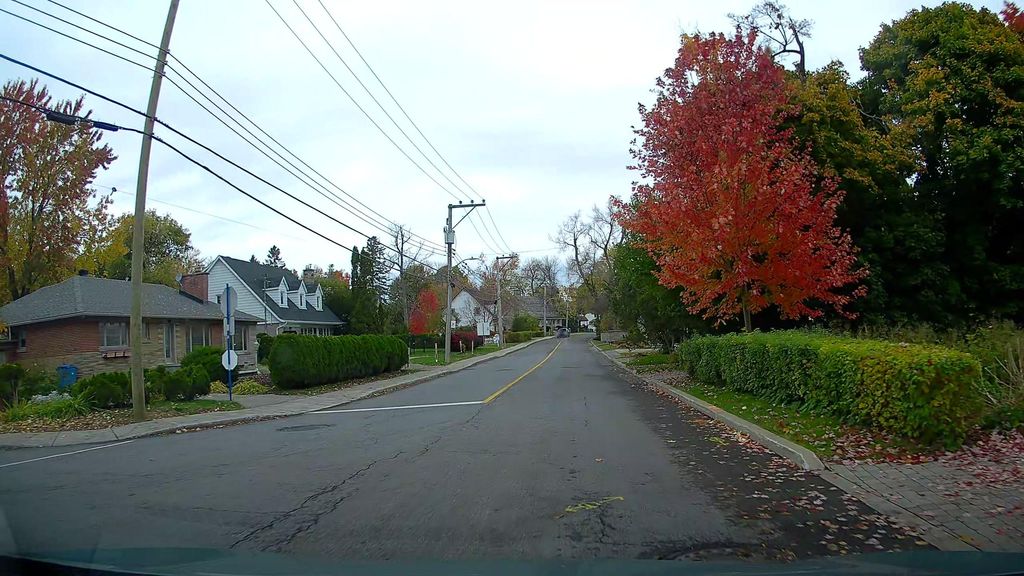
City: montreal